Question: I've <URL>
I'll show you what i am after. I picked <URL>
'''
<ul>
<li><a href="/wiki/B.A.C._I" title="B.A.C. I" class="mw-redirect">B.A.C. I</a></li>
<li><a href="/wiki/B.A.C._II" title="B.A.C. II" class="mw-redirect">B.A.C. II</a></li>
<li><a href="/wiki/B.A.C._III" title="B.A.C. III" class="mw-redirect">B.A.C. III</a></li>
<li><a href="/wiki/B.A.C._IV" title="B.A.C. IV" class="mw-redirect">B.A.C. IV</a></li>
<li><a href="/wiki/B.A.C._V" title="B.A.C. V" class="mw-redirect">B.A.C. V</a></li>
<li><a href="/wiki/B.A.C._VI" title="B.A.C. VI" class="mw-redirect">B.A.C. VI</a></li>
<li><a href="/wiki/B.A.C._VII" title="B.A.C. VII" class="mw-redirect">B.A.C. VII</a></li>
<li><a href="/wiki/B.A.C._VII_Mk.2" title="B.A.C. VII Mk.2" class="mw-redirect">B.A.C. VII Mk.2</a></li>
<li><a href="/wiki/B.A.C._VII_Planette" title="B.A.C. VII Planette" class="mw-redirect">B.A.C. VII Planette</a></li>
<li><a href="/wiki/B.A.C._VIII" title="B.A.C. VIII" class="mw-redirect">B.A.C. VIII</a></li>
<li><a href="/wiki/B.A.C._VIII_Bat-Boat" title="B.A.C. VIII Bat-Boat" class="mw-redirect">B.A.C. VIII Bat-Boat</a></li>
<li><a href="/wiki/B.A.C._IX" title="B.A.C. IX" class="mw-redirect">B.A.C. IX</a></li>
<li><a href="/wiki/B.A.C._Cupid" title="B.A.C. Cupid" class="mw-redirect">B.A.C. Cupid</a></li>
<li><a href="/wiki/B.A.C._Drone" title="B.A.C. Drone" class="mw-redirect">B.A.C. Drone</a></li>
<li><a href="/wiki/B.A.C._Super_Drone" title="B.A.C. Super Drone" class="mw-redirect">B.A.C. Super Drone</a></li>
<li><a href="/wiki/B.A._Swallow_2" title="B.A. Swallow 2" class="mw-redirect">B.A. Swallow 2</a></li>
<li><a href="/wiki/B.A._Eagle_2" title="B.A. Eagle 2" class="mw-redirect">B.A. Eagle 2</a></li>
<li><a href="/wiki/B.A._Double_Eagle" title="B.A. Double Eagle" class="mw-redirect">B.A. Double Eagle</a></li>
</ul>
'''
I need to find one value between the HTML tags for example 'B.A.C. VII' and then use VBA to actually go in to the link 'href' of the line item which holds 'B.A.C. VII'. After i have navigated there i need to get the resulting URL in a String. Keep in mind that i need highly prefer binding if possible. I tried to write a loop but with no success...
Dear Ron
Debugger stops on the first line andd...
It giving me 'Run-time error '424'' however we have an object qualifier everywhere...

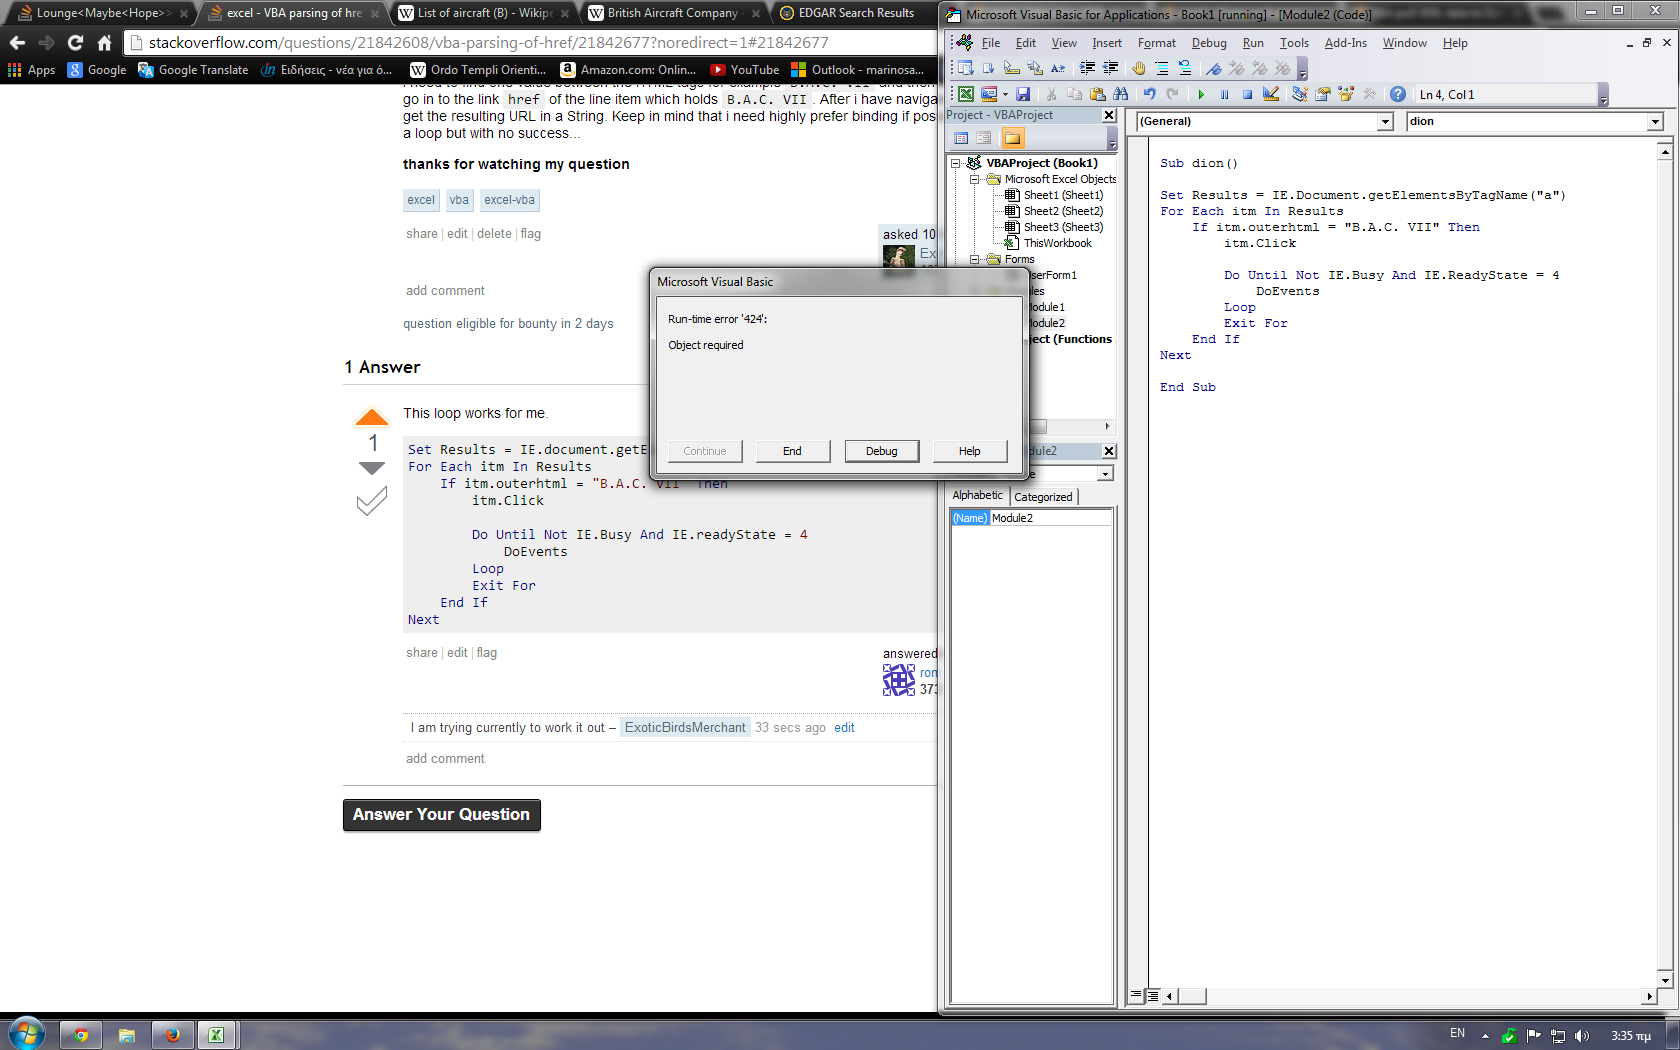
Answer: This loop works for me.
'''
Sub test()
' open IE, navigate to the website of interest and loop until fully loaded
Set IE = CreateObject("InternetExplorer.Application")
my_url = "http://www.xyz.com"
With IE
.Visible = True
.navigate my_url
.Top = 50
.Left = 530
.Height = 400
.Width = 400
Do Until Not IE.Busy And IE.readyState = 4
DoEvents
Loop
End With
' Find the desired url and click
Set Results = IE.document.getElementsByTagName("a")
For Each itm In Results
If itm.outerhtml = "B.A.C. VII" Then
itm.Click
Do Until Not IE.Busy And IE.readyState = 4
DoEvents
Loop
Exit For
End If
Next
End Sub
'''